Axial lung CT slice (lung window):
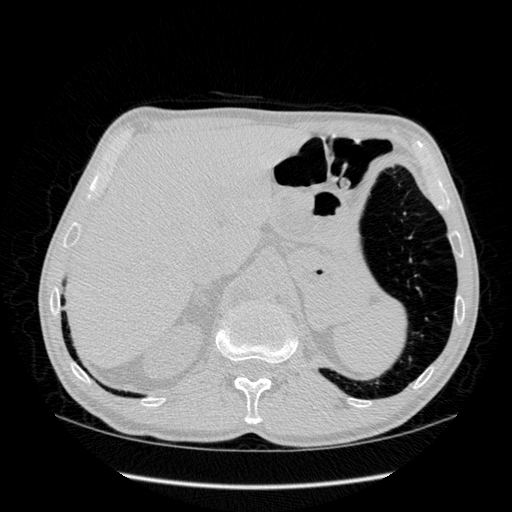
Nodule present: no